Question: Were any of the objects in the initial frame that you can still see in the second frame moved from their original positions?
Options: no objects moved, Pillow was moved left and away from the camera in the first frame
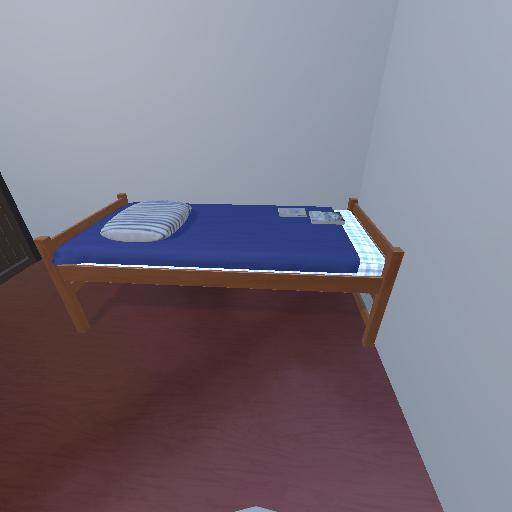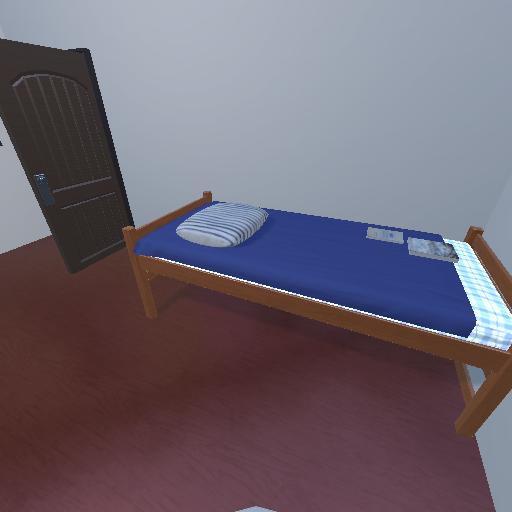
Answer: no objects moved